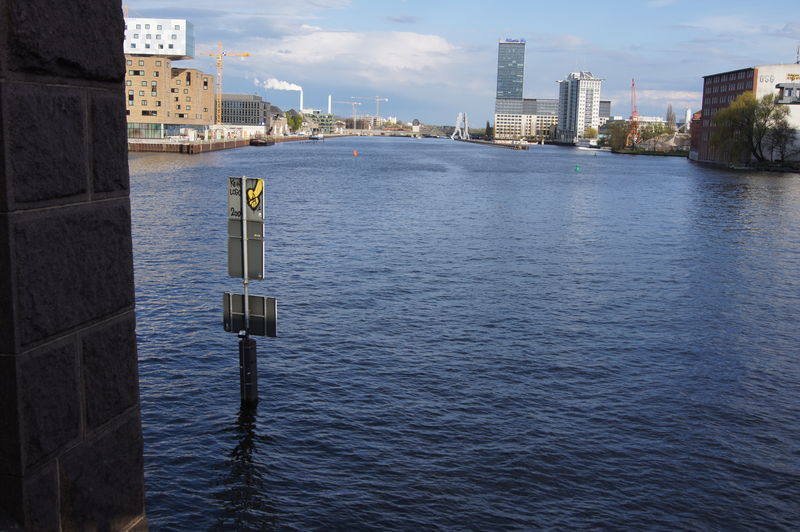
Titel: Fist
Künstler: Kripoe
Standort: Berlin
Schlagwörter: baum, blau, himmel, meer, wasser, wolken, fluss, see, stadt, ufer, pfeiler, gebäude, architektur, häuser, spiegelung, brücke, rauch, sonne, hochwasser, schornstein, turm, farbig, schiff, wellen, moderne, schornsteine, schlot, hafen, kai, flut, foto, fotografie, schild, berlin, kran, farbfoto, überflutung, überschwemmung, lagerhaus, hochhaus, kräne, graffiti, spree, graffity, de meuron, krane